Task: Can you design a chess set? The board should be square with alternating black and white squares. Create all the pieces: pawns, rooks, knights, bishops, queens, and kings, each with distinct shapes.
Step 2974:
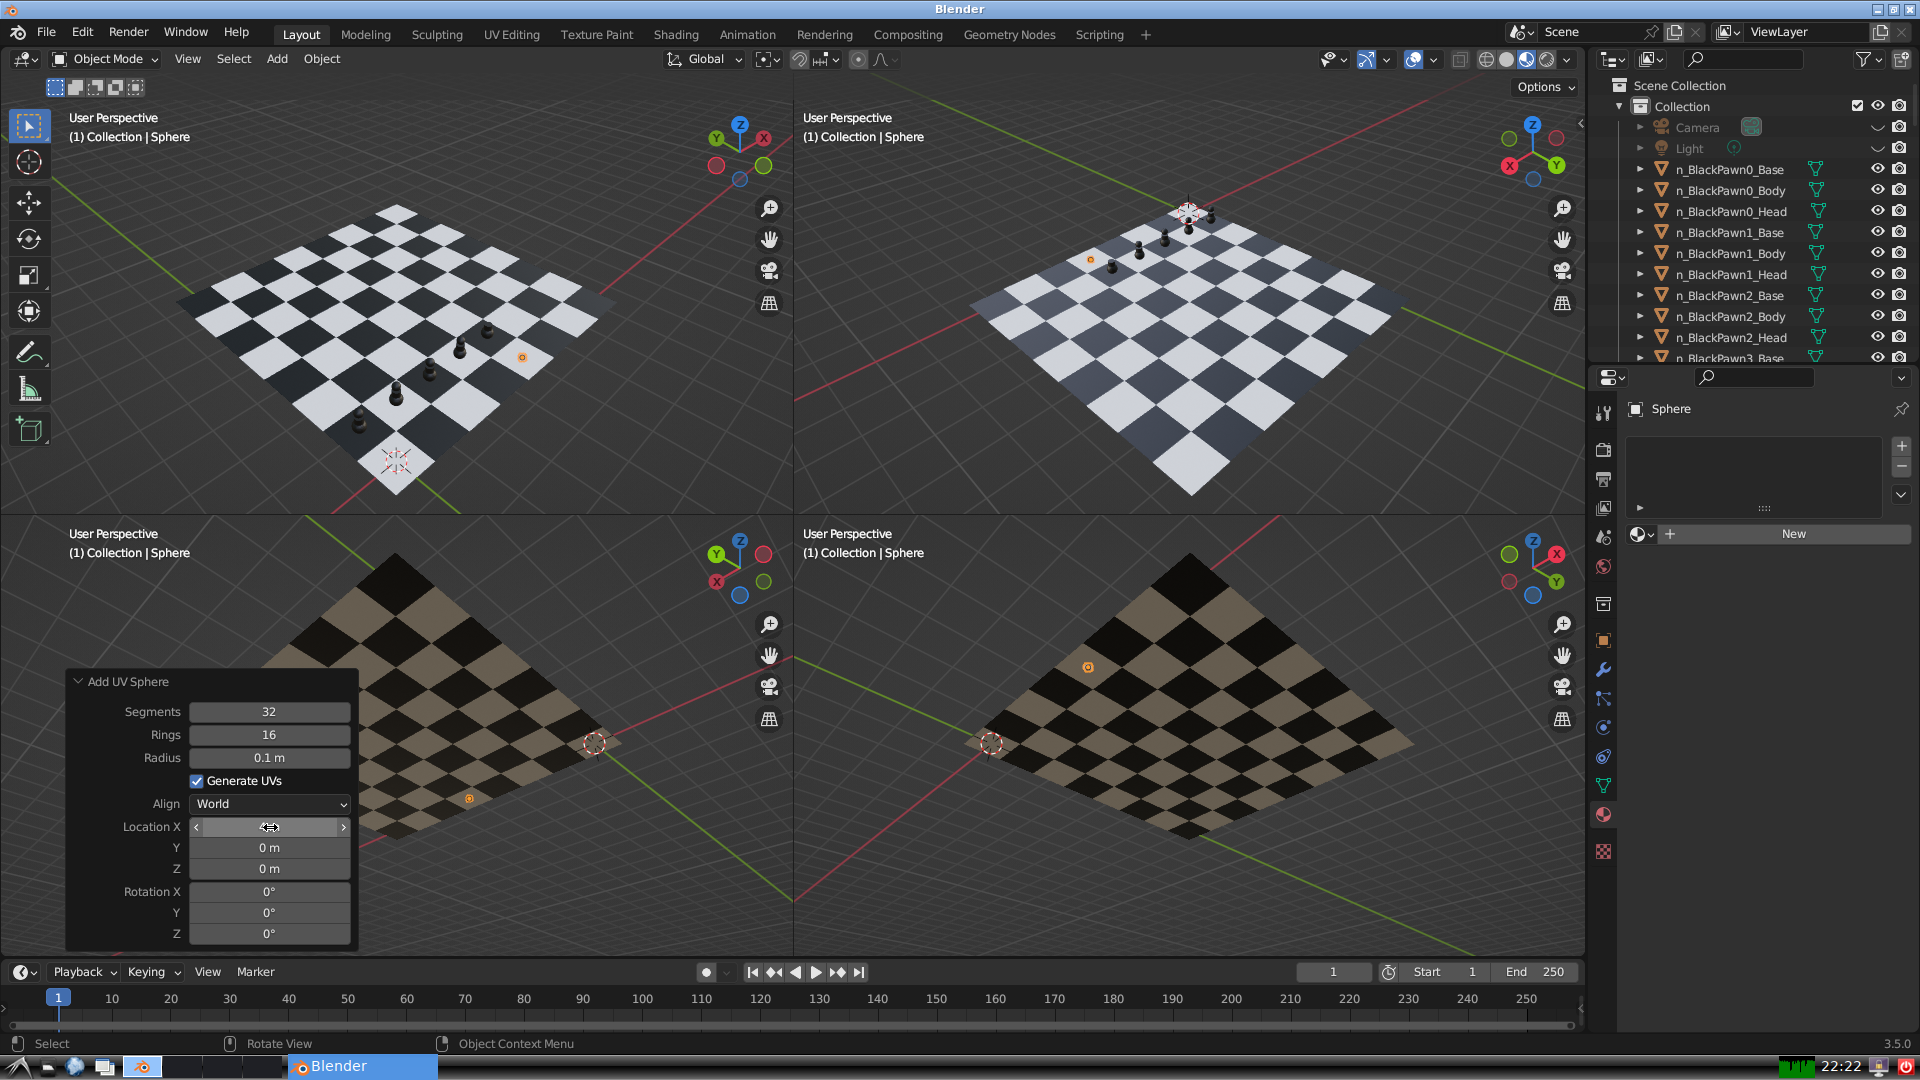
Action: {"mouse_move": [270, 849]}